Question: Me and a colleague have been stuck on this issue for the past 2 days. We have to get CrossWalk integrated into an Android Studio project we built with Cordova.
We have our structure set up the standard way as follows:

We have our build.gradle file for the application setup as follows:
'''
import java.util.regex.Pattern
apply plugin: 'android'
buildscript {
repositories {
mavenCentral()
}
dependencies {
classpath 'com.android.tools.build:gradle:1.1.0'
}
}
ext.multiarch=false
dependencies {
compile fileTree(dir: 'libs', include: '*.jar')
for (subproject in getProjectList()) {
compile project(subproject)
}
}
android {
sourceSets {
main {
manifest.srcFile 'AndroidManifest.xml'
java.srcDirs = ['src']
resources.srcDirs = ['src']
aidl.srcDirs = ['src']
renderscript.srcDirs = ['src']
res.srcDirs = ['res']
assets.srcDirs = ['assets']
}
}
defaultConfig {
}
compileSdkVersion 19
buildToolsVersion "19.1.0"
if (multiarch || System.env.BUILD_MULTIPLE_APKS) {
productFlavors {
armv7 {
versionCode defaultConfig.versionCode + 2
ndk {
abiFilters "armeabi-v7a", ""
}
}
x86 {
versionCode defaultConfig.versionCode + 4
ndk {
abiFilters "x86", ""
}
}
all {
ndk {
abiFilters "all", ""
}
}
}
}
compileOptions {
sourceCompatibility JavaVersion.VERSION_1_7
targetCompatibility JavaVersion.VERSION_1_7
}
productFlavors {
}
}
task wrapper(type: Wrapper) {
gradleVersion = '1.10'
}
def getVersionCodeFromManifest() {
def manifestFile = file(android.sourceSets.main.manifest.srcFile)
def pattern = Pattern.compile("versionCode="(\d+)"")
def matcher = pattern.matcher(manifestFile.getText())
matcher.find()
return Integer.parseInt(matcher.group(1))
}
def getProjectList() {
def manifestFile = file("project.properties")
def pattern = Pattern.compile("android.library.reference.(\d+)\s*=\s*(.*)")
def matcher = pattern.matcher(manifestFile.getText())
def projects = []
while (matcher.find()) {
projects.add(":" + matcher.group(2).replace("/",":"))
}
return projects
}
'''
the settings.gradle file for our project is as follows:
'''
import java.util.regex.Pattern
def getProjectList() {
def manifestFile = file("project.properties")
def pattern = Pattern.compile("android.library.reference.(\d+)\s*=\s*(.*)")
def matcher = pattern.matcher(manifestFile.getText())
def projects = []
while (matcher.find()) {
projects.add(":" + matcher.group(2).replace("/",":"))
}
return projects
}
for (subproject in getProjectList()) {
include subproject
}
include ':'
'''
the project properties file is:
'''
#proguard.config=${sdk.dir}/tools/proguard/proguard-android.txt:proguard-project.txt
# Project target.
target=android-21
android.library.reference.1=CordovaLib
'''
The build.gradle file for CordovaLib is setup as follows:
'''
buildscript {
repositories {
mavenCentral()
}
dependencies {
classpath 'com.android.tools.build:gradle:1.1.0'
}
}
apply plugin: 'android-library'
android {
compileSdkVersion 19
buildToolsVersion "19.1.0"
compileOptions {
sourceCompatibility JavaVersion.VERSION_1_7
targetCompatibility JavaVersion.VERSION_1_7
}
sourceSets {
main {
manifest.srcFile 'AndroidManifest.xml'
java.srcDirs = ['src']
resources.srcDirs = ['src']
aidl.srcDirs = ['src']
renderscript.srcDirs = ['src']
res.srcDirs = ['res']
assets.srcDirs = ['assets']
}
}
}
'''
There was only one issue I could find, and their explanation was about adding dependencies to our gradle files (none of which worked). If you have any idea what we are missing or overlooking, your exquisite expertise is much appreciated!
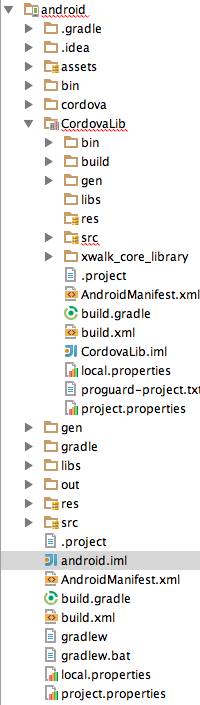
Answer: It looks like you may have included the cordova project incorrectly. See: <URL>